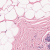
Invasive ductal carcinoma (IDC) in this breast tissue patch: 0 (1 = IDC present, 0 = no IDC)